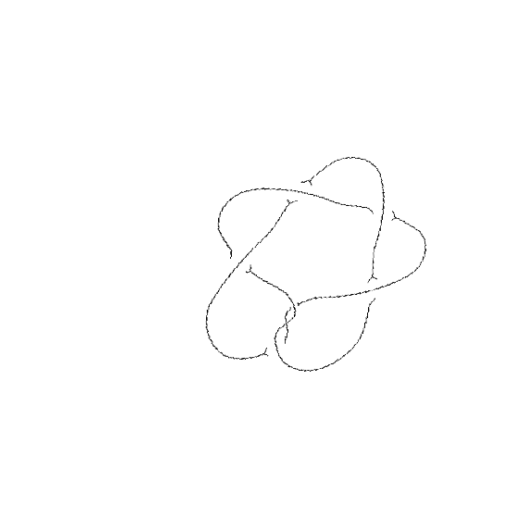
Crossing number: 7